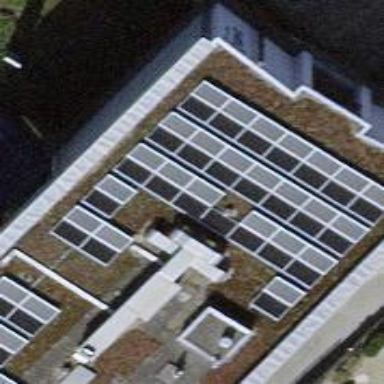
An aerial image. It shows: Solar power generator.